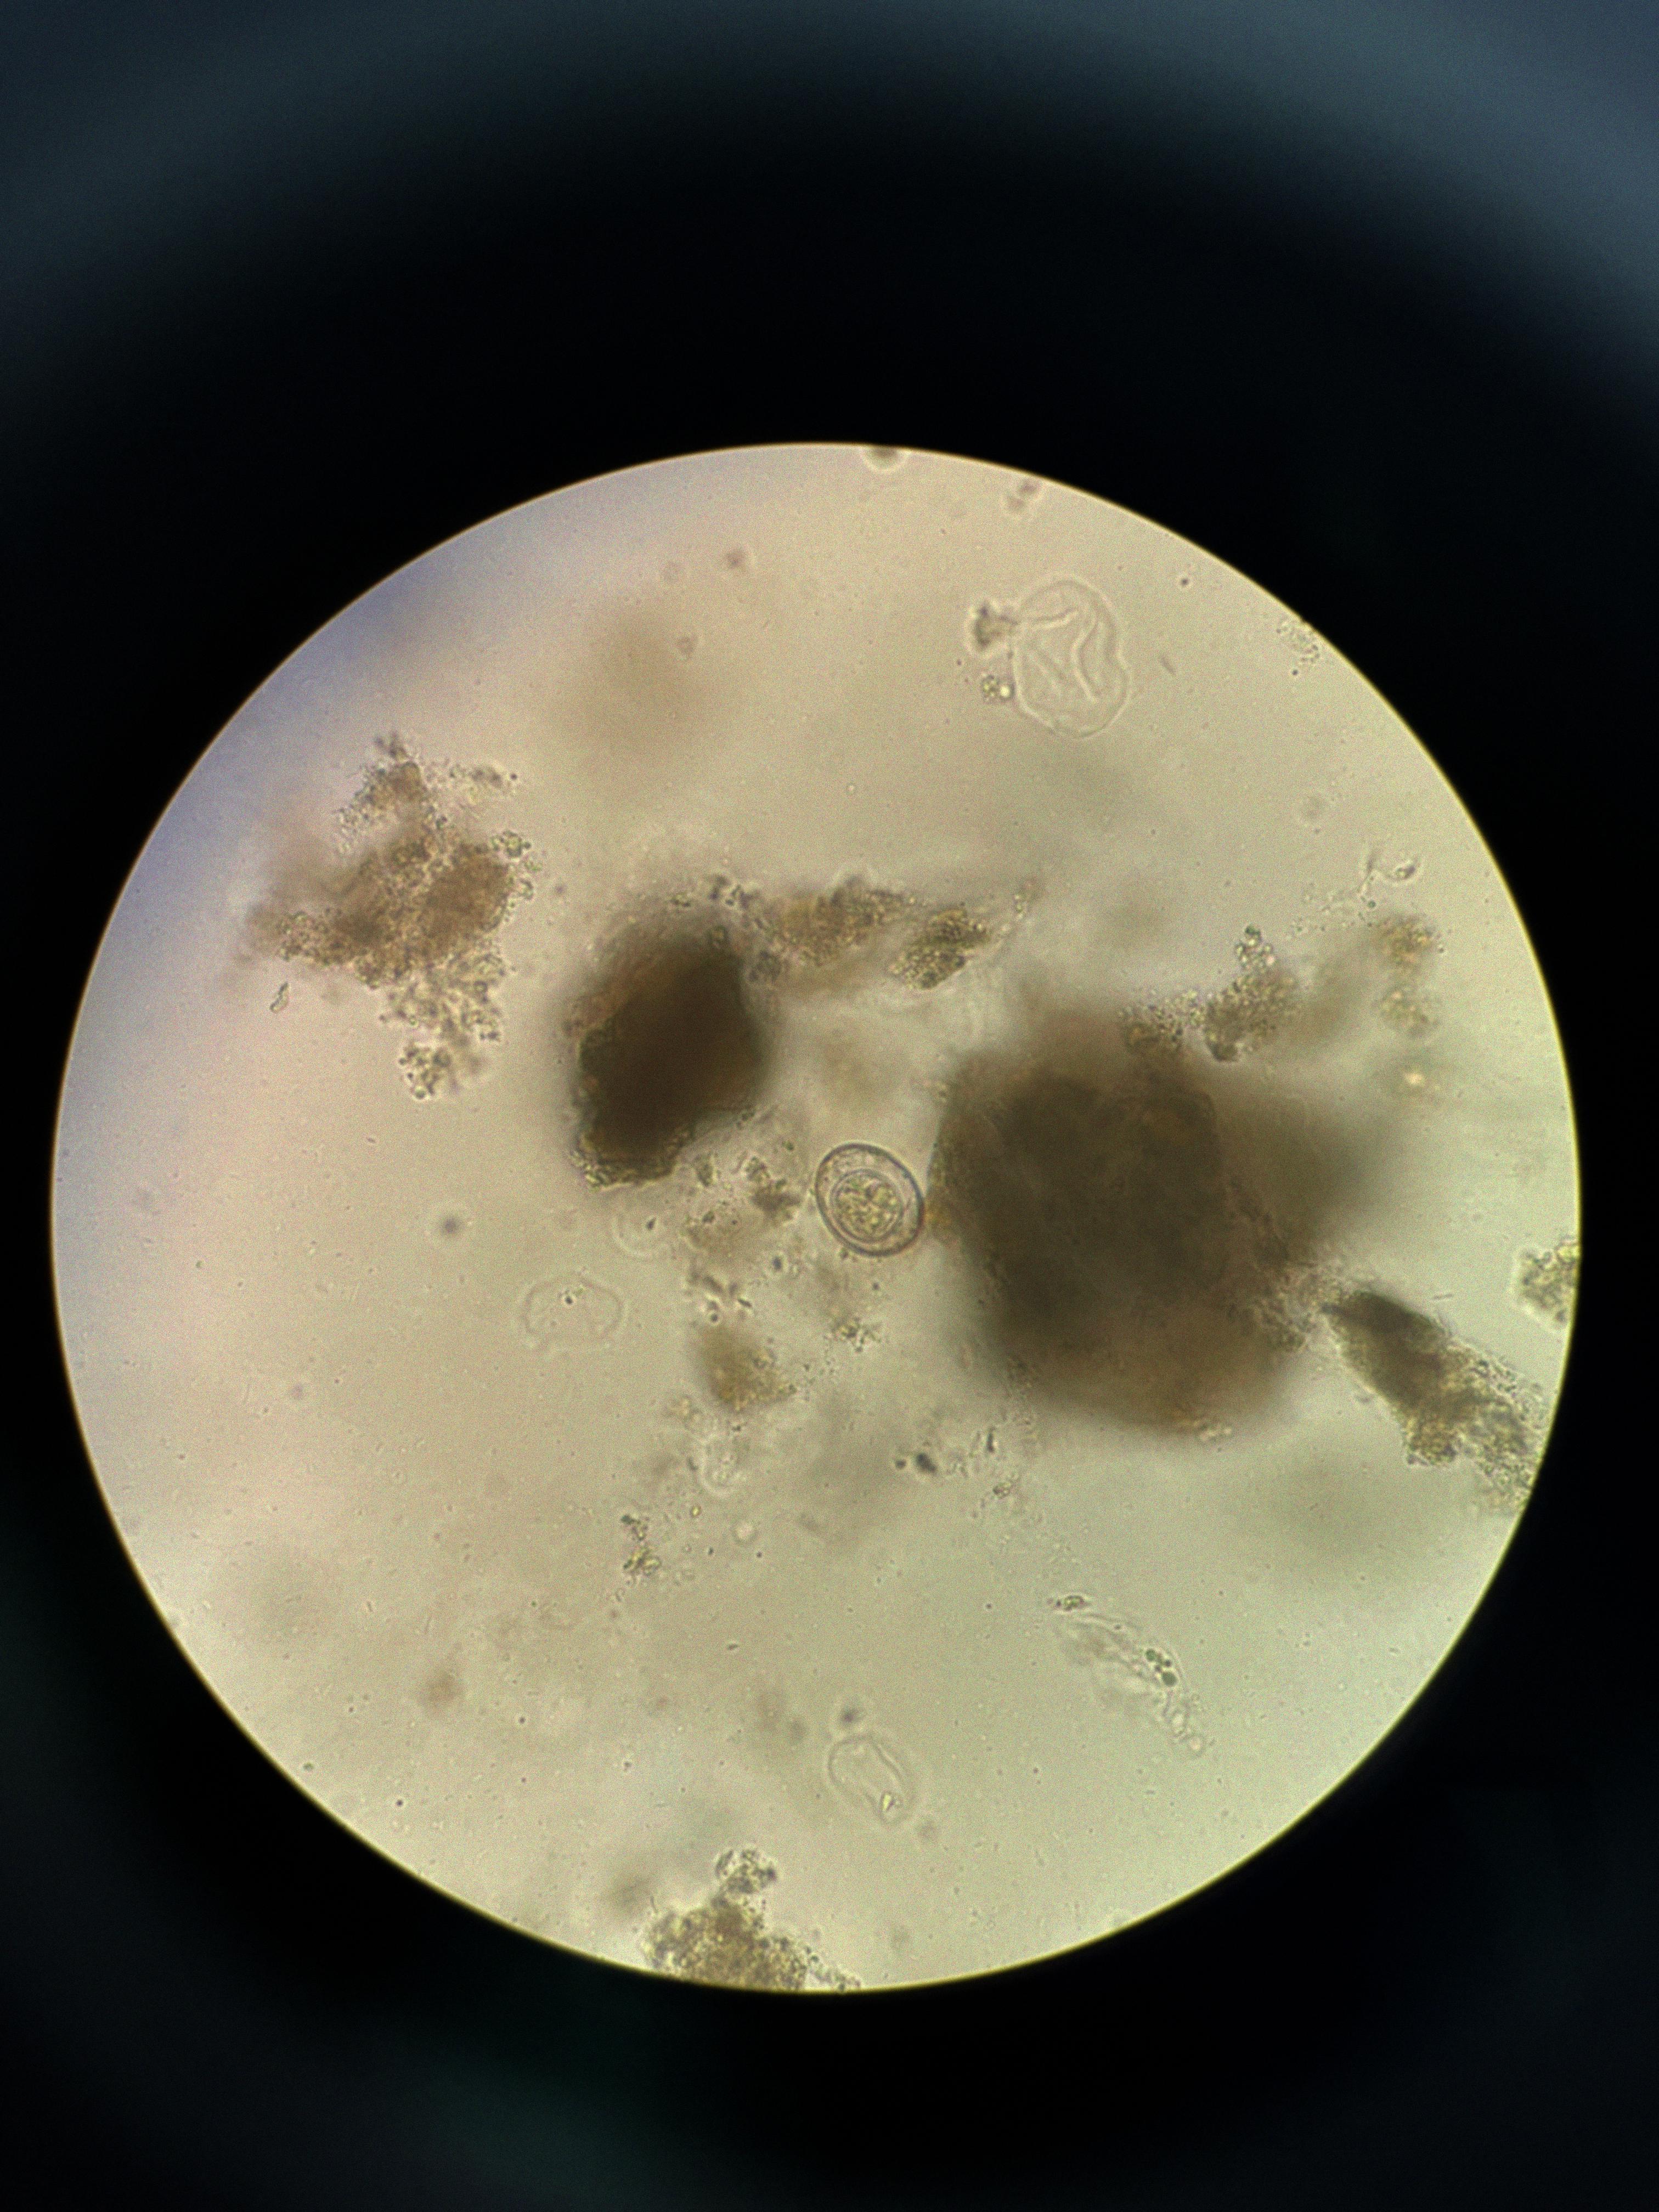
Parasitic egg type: Hymenolepis nana